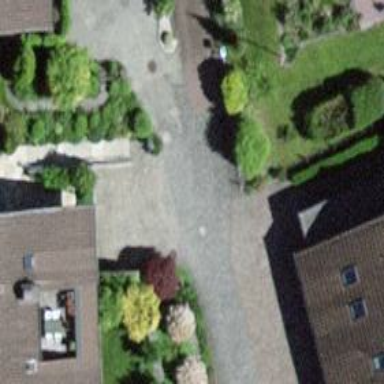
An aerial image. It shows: Residential road with cobblestone surface.